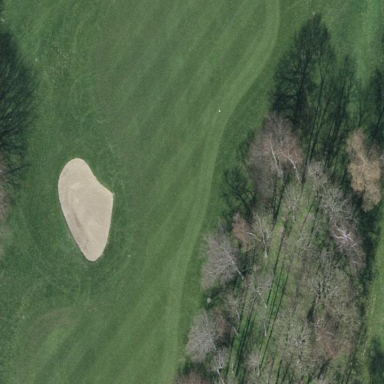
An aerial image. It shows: Golf fairway surrounded by grass.